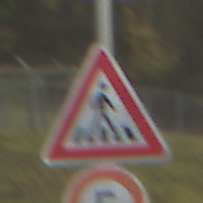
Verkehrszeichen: FussgaengerueberwegLinks
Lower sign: Geschwindigkeit5
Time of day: SunriseSunset
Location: Outdoor (Nature)
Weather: PartlyCloudy
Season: NotSpecified
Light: Natural